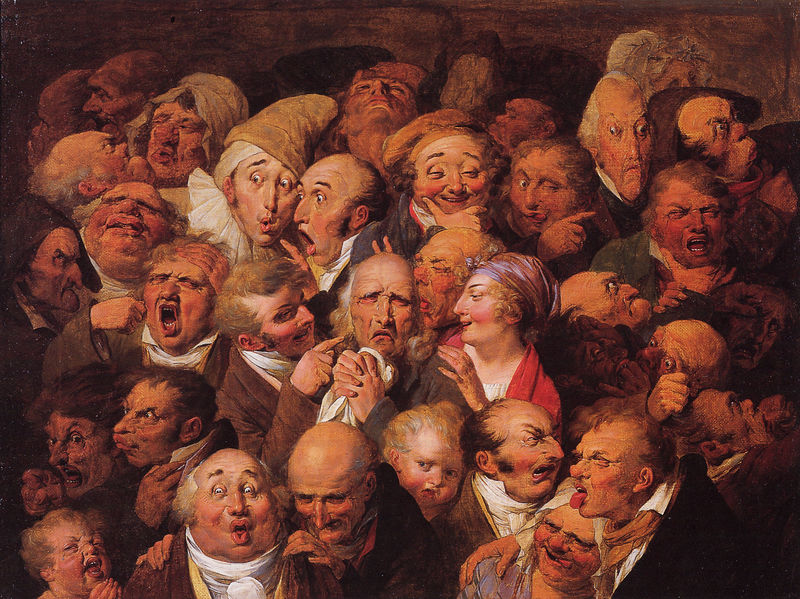
Titel: Cinquantetrois têtes d'expression, Dreiundfünzig Ausdrucks-Köpfe
Künstler: Louis Léopold Boilly
Institution: The William I. Koch Art History Collection
Schlagwörter: dunkel, gemälde, gruppe, kampf, kopf, mann, schatten, weiß, frauen, gelb, impressionismus, menschen, ocker, braun, damen, finger, frankreich, frau, grau, hell, hut, hüte, köpfe, licht, mund, männer, nase, blick, dame, rot, tuch, beige, haube, herren, leute, masse, menge, alt, betrunken, gesichter, hemd, jung, kappe, mütze, augen, gesicht, kragen, halskrause, herr, hände, öl, haare, adel, kind, publikum, lippen, locken, schräg, bauern, genre, kinder, chaos, perücke, lächeln, magd, studie, zuschauer, baby, ausdruck, laut, angst, karikatur, dick, nasen, kopftuch, glatze, halstuch, mimik, zeigen, lachen, alter, krank, denken, porträts, clown, weinen, vatermörder, karrikatur, revolution, bürger, menschenmasse, tumult, volk, gestik, beten, krause, menschenmenge, staunen, daumier, kleinkind, heulen, trost, grimasse, singen, lache, schreien, zunge, miene, halsbinde, empire, kranke, turban, schrei, parlament, ärger, harlekin, klagen, schimpfen, fratze, fratzen, würgen, trösten, grimassen, menschenansammlung, rufen, frech, gefühl, erregung, dumm, emotion, richtungen, verschmitzt, erstaunen, verärgert, ärgerlich, besoffen, hasenohren, schmunzeln, derb, entsetzt, erzählen, geichter, gemüter, george grosz, karikaturen, knollnase, mienenspiel, pöbel, rülpsen, satiere, skuril, stimmungen, unmut, verzücken, gemalde, lärm, julimonarchie, affekt, gemüt, krotesk, meckern, zustände, erkragen, charaketere